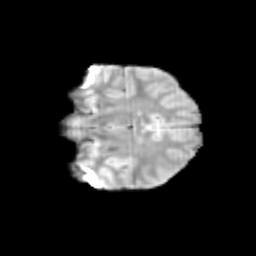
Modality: T2w
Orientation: coronal
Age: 10
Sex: female
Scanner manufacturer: siemens
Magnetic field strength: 3 T
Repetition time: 3.8 s
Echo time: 0.07 s